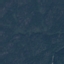
Label: Forest